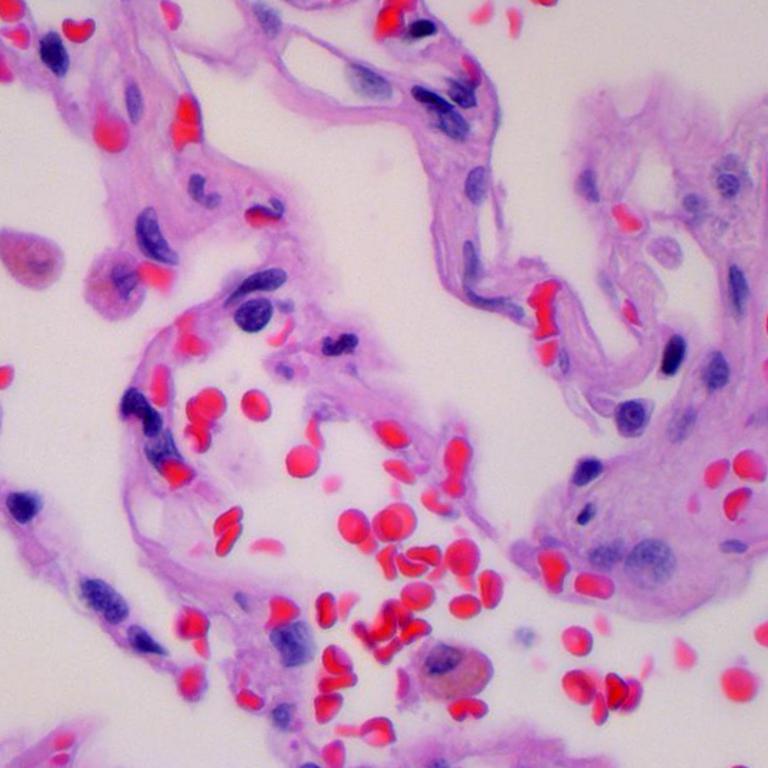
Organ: lung
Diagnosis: benign